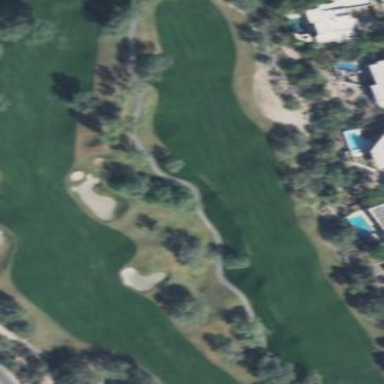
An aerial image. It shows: Golf fairway surrounded by grass.